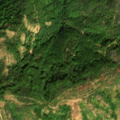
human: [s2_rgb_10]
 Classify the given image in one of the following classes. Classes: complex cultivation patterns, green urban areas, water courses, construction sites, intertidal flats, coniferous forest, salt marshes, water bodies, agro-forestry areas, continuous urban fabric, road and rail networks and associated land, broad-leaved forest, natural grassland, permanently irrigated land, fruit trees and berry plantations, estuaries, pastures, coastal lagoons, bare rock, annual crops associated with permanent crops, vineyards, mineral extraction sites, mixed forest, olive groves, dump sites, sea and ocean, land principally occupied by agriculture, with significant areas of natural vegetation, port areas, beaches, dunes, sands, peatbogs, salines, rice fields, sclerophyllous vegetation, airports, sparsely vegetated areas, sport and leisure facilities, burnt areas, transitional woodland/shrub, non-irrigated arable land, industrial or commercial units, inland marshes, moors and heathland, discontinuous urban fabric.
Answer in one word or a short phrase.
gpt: broad-leaved forest, mixed forest, transitional woodland/shrub